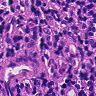
Metastatic tissue present: no